Question: I want to create a rotating circle in the middle of 'JPanel' and be able to set start/stop rotating and also set to visible/invisible.
'''
private static class RotatingCirclePanel extends JPanel {
protected void paintComponent(Graphics g) {
}
}
'''

This is first version.Can any body help to make it as in gif example?
'''
public class ProgressWheelPanel extends JPanel {
private double angleInDegrees = 1;
private Timer rotatingTimer;
public ProgressWheelPanel() {
rotatingTimer = new Timer(100, new ActionListener() {
// @Override
public void actionPerformed(ActionEvent e) {
angleInDegrees = angleInDegrees +1;
if (angleInDegrees == 360) {
angleInDegrees = 0;
}
repaint();
}
});
rotatingTimer.setRepeats(false);
rotatingTimer.start();
}
@Override
protected void paintComponent(Graphics g) {
super.paintComponent(g);
Graphics2D g2d = (Graphics2D) g.create();
rotatingTimer.stop();
g2d.clearRect(0, 0, getWidth(), getHeight());
g2d.setBackground(Color.white);
g2d.setColor(Color.black);
g2d.setRenderingHint(RenderingHints.KEY_ANTIALIASING, RenderingHints.VALUE_ANTIALIAS_ON);
g2d.setComposite(AlphaComposite.getInstance(AlphaComposite.SRC_OVER, 0.3f));
g2d.setStroke(new BasicStroke(10f, BasicStroke.CAP_ROUND, BasicStroke.JOIN_MITER));
g2d.rotate(angleInDegrees * Math.PI / 180.0, getWidth() / 2, getHeight() / 2);
g2d.drawLine(getWidth() / 2, getHeight() / 2, getWidth() / 2 + 100, getHeight() / 2);
//**************************************************************************************
AffineTransform transformer = new AffineTransform();
transformer.translate(5,5);
transformer.scale(2,2);
g2d.getTransform().concatenate(transformer);
//***************************************************************************************
g2d.dispose();
rotatingTimer.start();
}
public void start(){
rotatingTimer.start();
}
public void stop(){
rotatingTimer.stop();
}
public static void main(String[] args) {
final ProgressWheelPanel demo = new ProgressWheelPanel();
WebButton btnStrat= new WebButton("Start"),btnStop= new WebButton("Stop");
btnStrat.addActionListener(new ActionListener() {
public void actionPerformed(ActionEvent e) {
demo.setVisible(true);
demo.start();
}
});
btnStop.addActionListener(new ActionListener() {
public void actionPerformed(ActionEvent e) {
demo.stop();
demo.setVisible(false);
}
});
JFrame frame = new JFrame();
Container cp = frame.getContentPane();
cp.add(demo,BorderLayout.CENTER);
cp.add(btnStrat,BorderLayout.NORTH);
cp.add(btnStop,BorderLayout.SOUTH);
frame.setDefaultCloseOperation(JFrame.EXIT_ON_CLOSE);
frame.setSize(500, 500);
frame.setLocation(500, 500);
frame.setVisible(true);
}
}
'''
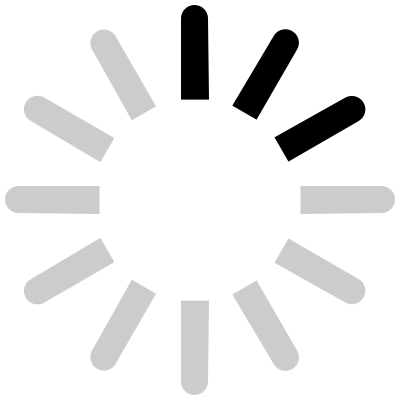
Answer: <URL> contains a code snippet to create such an icon based on an image. It basically uses code to rotate an icon, and a 'Timer' which triggers the rotation to get the animated effect.